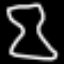
Label: hourglass